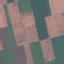
Label: AnnualCrop